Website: bh-photo
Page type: gifting
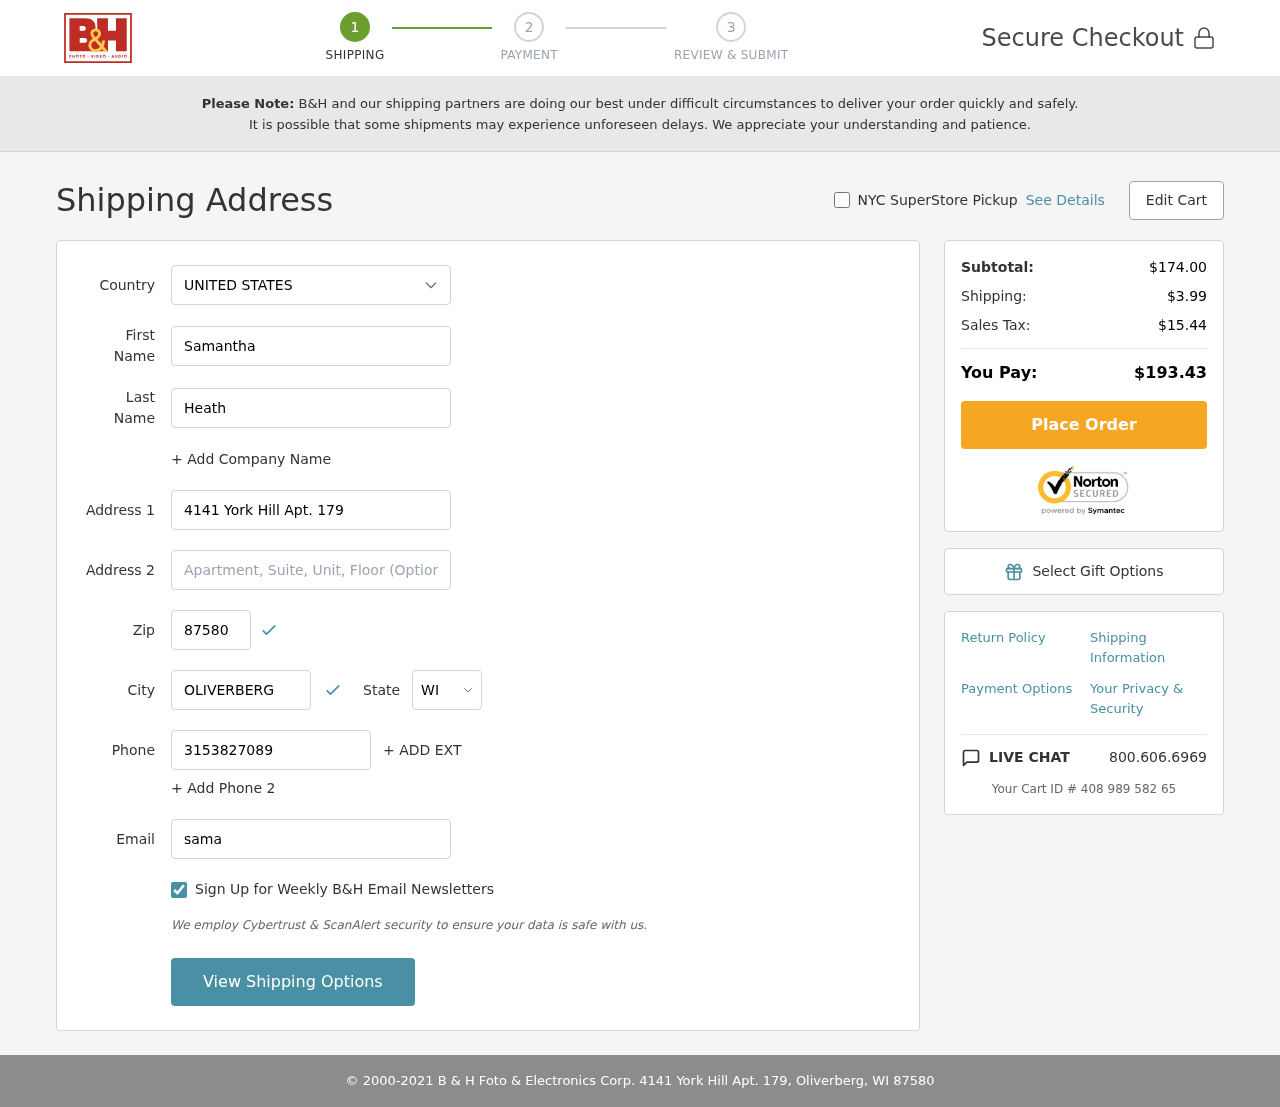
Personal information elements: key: PII_CITY
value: Oliverberg
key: PII_COUNTRY
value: United States
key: PII_EMAIL
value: samanthaheath@yahoo.com
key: PII_FIRSTNAME
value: Samantha
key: PII_LASTNAME
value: Heath
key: PII_PHONE
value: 3153827089
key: PII_POSTCODE
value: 87580
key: PII_STATE_ABBR
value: WI
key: PII_STREET
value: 4141 York Hill Apt. 179
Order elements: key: ORDER_SUBTOTAL
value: $174.00
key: ORDER_SHIPPING_COST
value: $3.99
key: ORDER_TAX
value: $15.44
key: ORDER_TOTAL
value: $193.43
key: ORDER_ID
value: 408 989 582 65